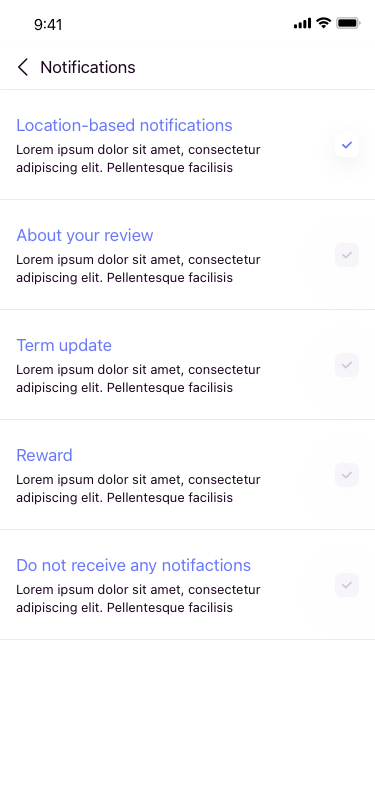
Text in this UI design:
Location-based notifications
Lorem ipsum dolor sit amet, consectetur adipiscing elit. Pellentesque facilisis
About your review
Lorem ipsum dolor sit amet, consectetur adipiscing elit. Pellentesque facilisis
Term update
Lorem ipsum dolor sit amet, consectetur adipiscing elit. Pellentesque facilisis
Reward
Lorem ipsum dolor sit amet, consectetur adipiscing elit. Pellentesque facilisis
Do not receive any notifactions
Lorem ipsum dolor sit amet, consectetur adipiscing elit. Pellentesque facilisis